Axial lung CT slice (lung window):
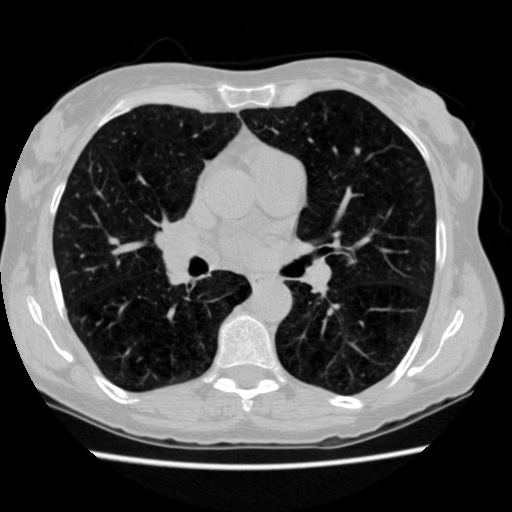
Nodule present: no